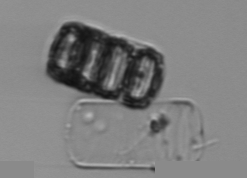
Label: Paralia_sulcata